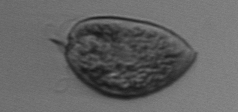
Label: Prorocentrum_micans